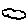
Label: cloud